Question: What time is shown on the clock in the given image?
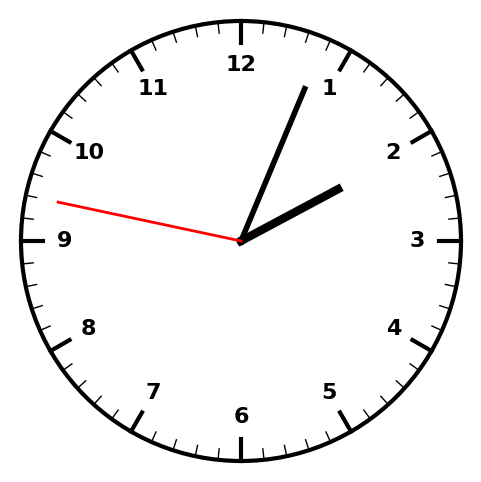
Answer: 02:03:47